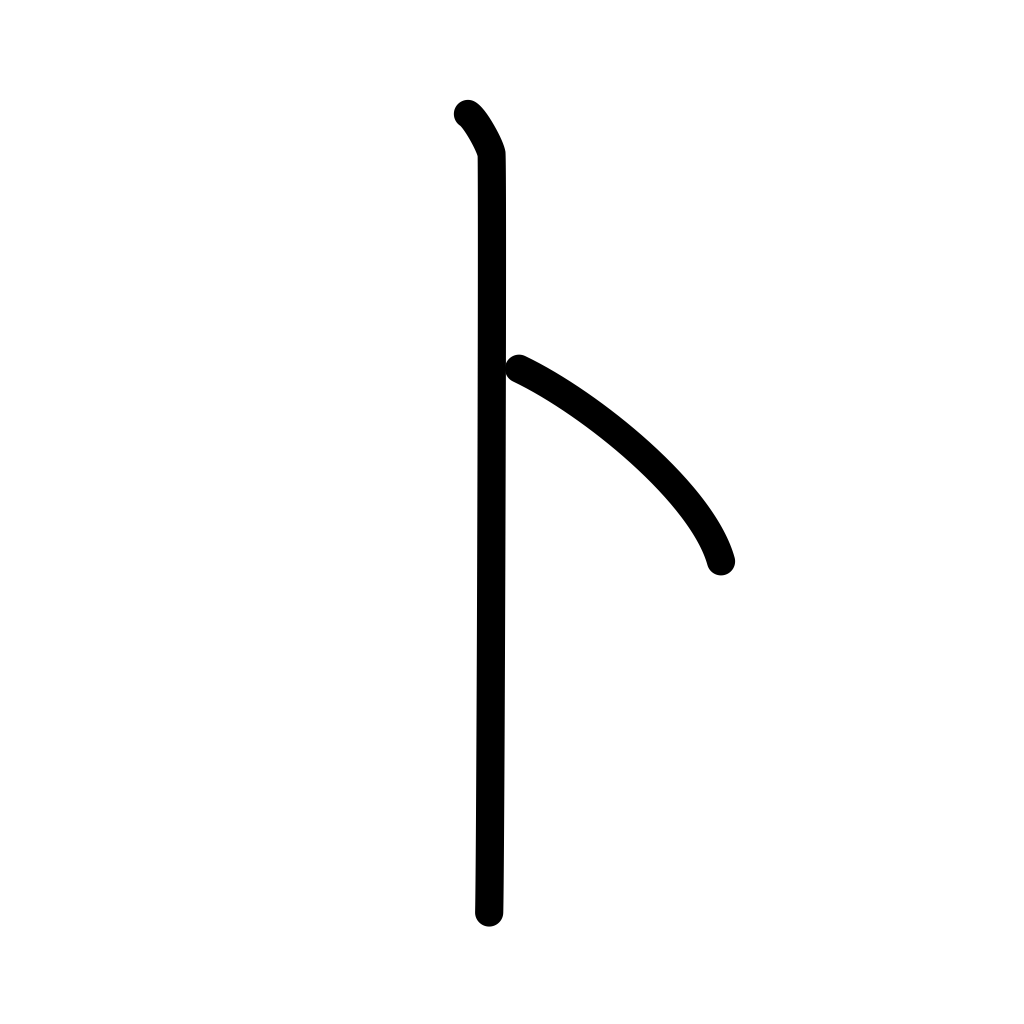
Meaning: divining, fortune-telling